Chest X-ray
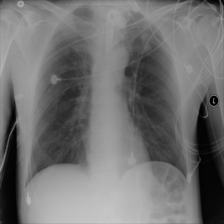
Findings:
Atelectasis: negative
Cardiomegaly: negative
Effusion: negative
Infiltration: positive
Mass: negative
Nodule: negative
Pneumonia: negative
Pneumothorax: negative
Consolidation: negative
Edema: negative
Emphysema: negative
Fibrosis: negative
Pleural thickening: negative
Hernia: negative